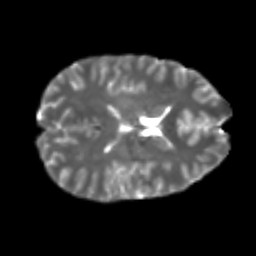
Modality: T2w
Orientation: axial
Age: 21
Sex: male
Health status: healthy
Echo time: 0.074 s